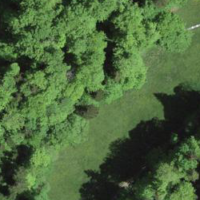
EUNIS habitat code: 44
Species observed at this site:
Alnus glutinosa
Pararge aegeria